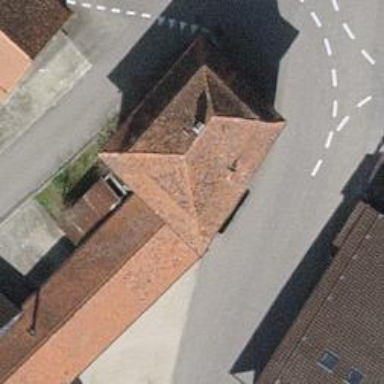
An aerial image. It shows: Simple and straightforward house.